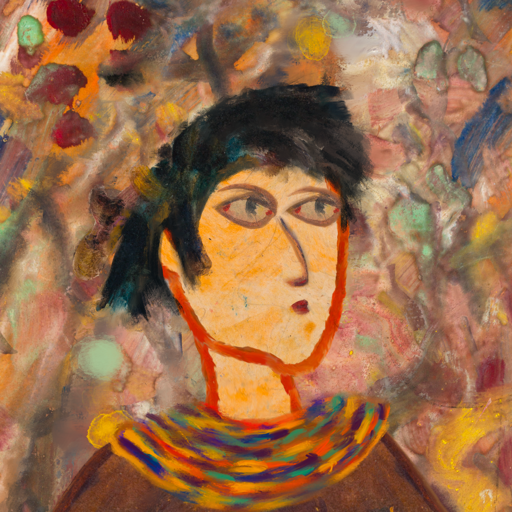
Background: Mother_And_Son_Mother, Head And Neck Side: Experience, Face Side: GypsyMother, Bust: Comrade, Hair Side: Pipe, Head Accessory: Blank, Second Necklace: An_Impression_2, Necklace: Blank, Baby: Blank